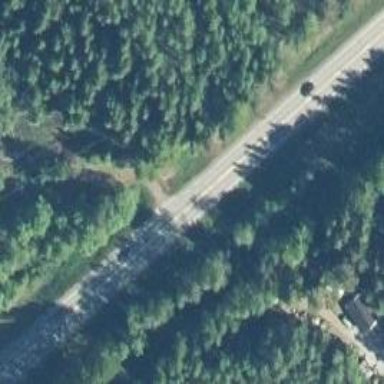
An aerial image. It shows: Asphalt road classified as trunk highway.